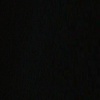
Label: space